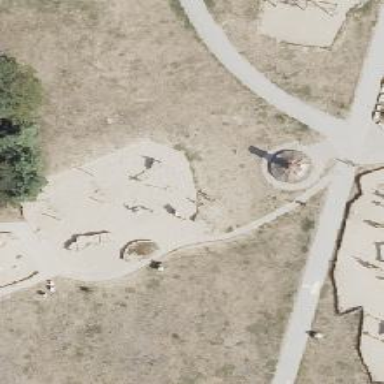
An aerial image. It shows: Playground with roundabout.